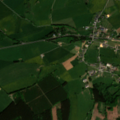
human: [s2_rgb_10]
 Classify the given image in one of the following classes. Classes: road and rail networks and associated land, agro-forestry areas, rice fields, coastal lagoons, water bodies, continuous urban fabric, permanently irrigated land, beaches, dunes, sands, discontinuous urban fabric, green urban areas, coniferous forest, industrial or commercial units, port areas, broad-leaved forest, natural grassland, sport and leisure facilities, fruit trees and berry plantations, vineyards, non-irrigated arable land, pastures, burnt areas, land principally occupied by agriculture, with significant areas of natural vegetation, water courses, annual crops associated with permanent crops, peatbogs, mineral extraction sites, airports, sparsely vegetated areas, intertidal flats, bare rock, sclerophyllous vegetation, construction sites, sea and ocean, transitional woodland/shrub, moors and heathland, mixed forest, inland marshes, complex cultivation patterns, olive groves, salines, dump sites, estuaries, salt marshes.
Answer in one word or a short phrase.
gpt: discontinuous urban fabric, pastures, complex cultivation patterns, coniferous forest, mixed forest